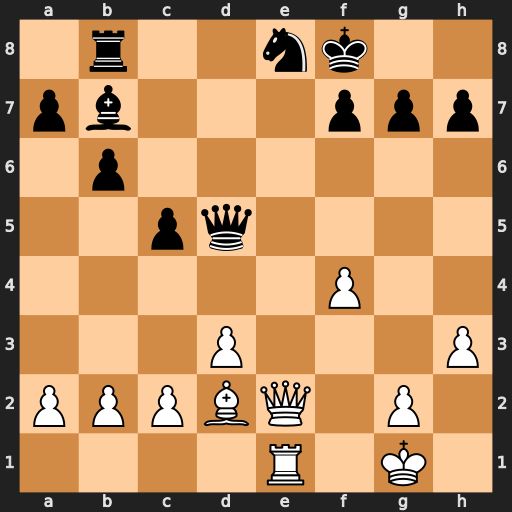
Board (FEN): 1r2nk2/pb3ppp/1p6/2pq4/5P2/3P3P/PPPBQ1P1/4R1K1
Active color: w
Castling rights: -
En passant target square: -
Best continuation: Qe7+ Kg8 Qxe8+ Rxe8 Rxe8#